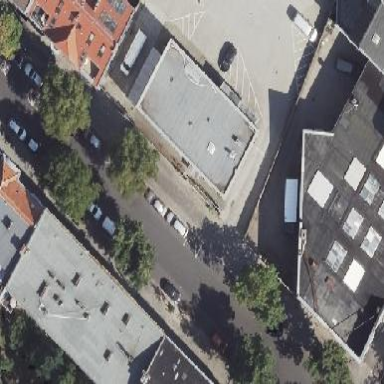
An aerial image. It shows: Industrial building.